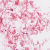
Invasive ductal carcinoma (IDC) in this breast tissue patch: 0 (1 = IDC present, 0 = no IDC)